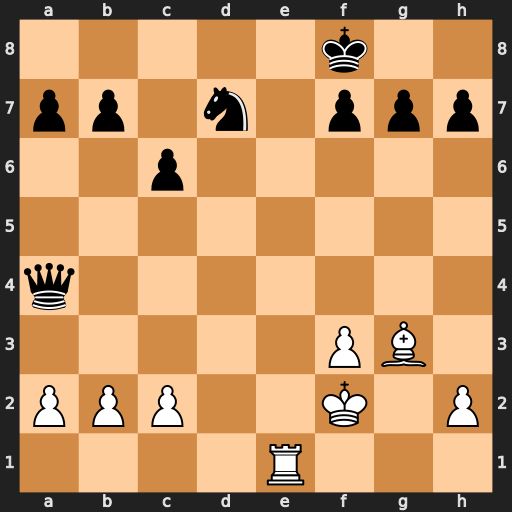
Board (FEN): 5k2/pp1n1ppp/2p5/8/q7/5PB1/PPP2K1P/4R3
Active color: w
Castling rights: -
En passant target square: -
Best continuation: Bd6+ Kg8 Re8+ Nf8 Rxf8#